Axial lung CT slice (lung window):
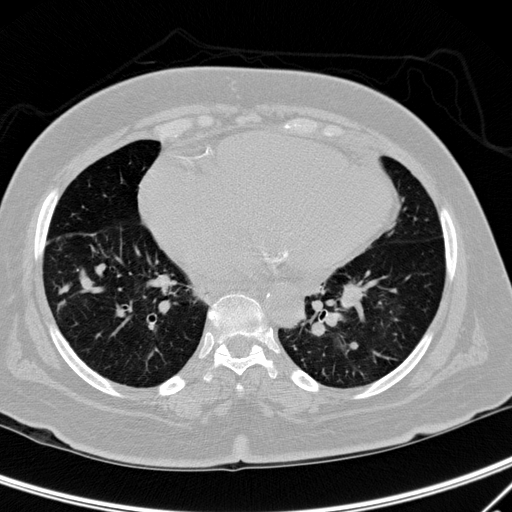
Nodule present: no